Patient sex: F
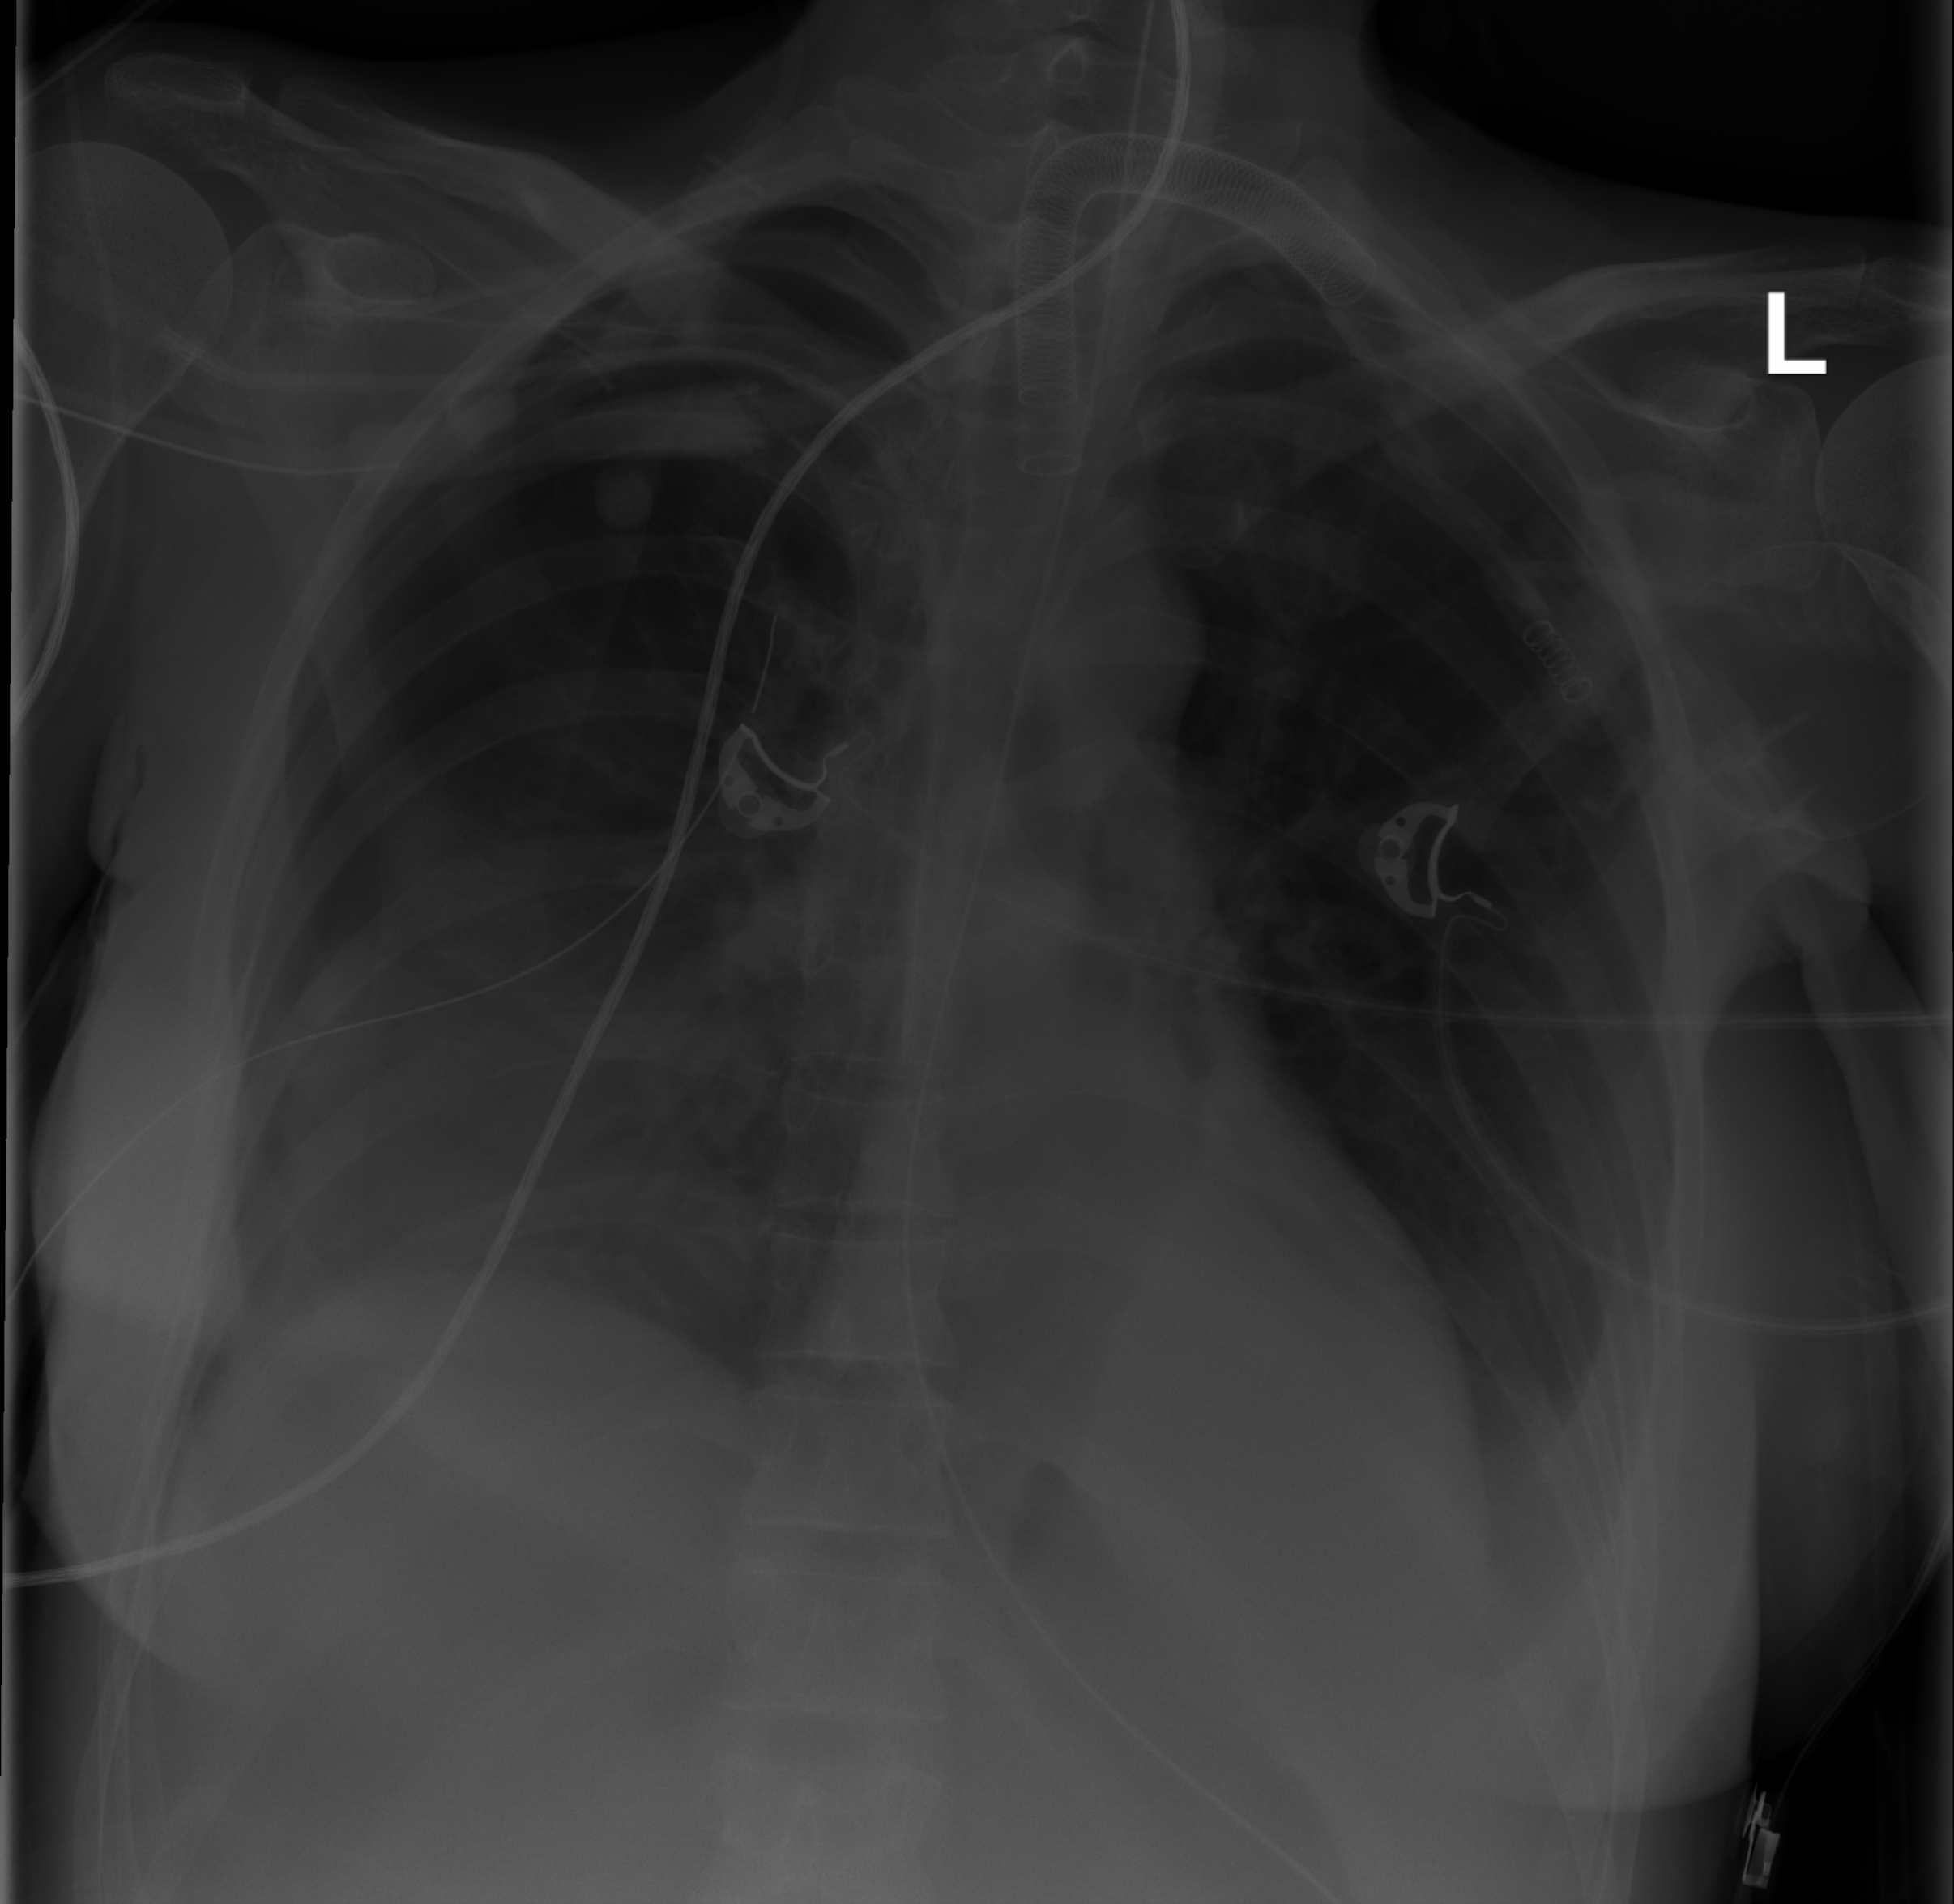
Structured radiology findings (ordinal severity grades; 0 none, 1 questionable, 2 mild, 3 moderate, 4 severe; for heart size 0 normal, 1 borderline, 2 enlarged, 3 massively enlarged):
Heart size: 0
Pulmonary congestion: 0
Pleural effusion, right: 2
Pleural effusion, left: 2
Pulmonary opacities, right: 0
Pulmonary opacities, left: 0
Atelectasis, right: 2
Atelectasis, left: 2